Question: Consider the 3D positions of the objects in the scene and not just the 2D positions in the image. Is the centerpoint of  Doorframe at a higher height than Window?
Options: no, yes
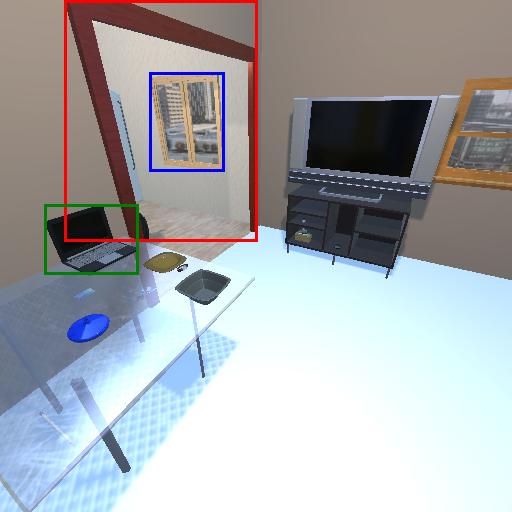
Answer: no